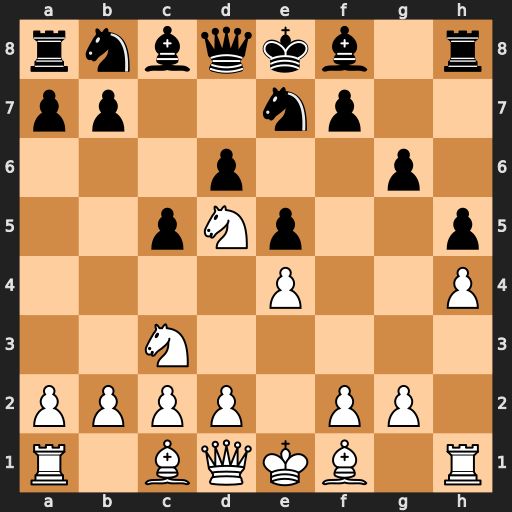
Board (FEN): rnbqkb1r/pp2np2/3p2p1/2pNp2p/4P2P/2N5/PPPP1PP1/R1BQKB1R
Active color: w
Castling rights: KQkq
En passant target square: -
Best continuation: Nf6#